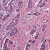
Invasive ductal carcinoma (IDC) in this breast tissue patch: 1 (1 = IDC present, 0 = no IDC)